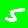
Digit: 5